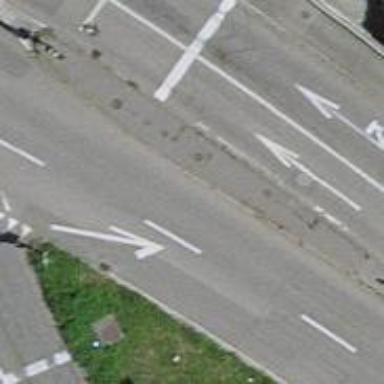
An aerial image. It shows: Road with traffic signals.